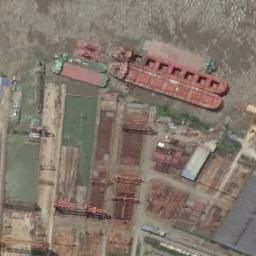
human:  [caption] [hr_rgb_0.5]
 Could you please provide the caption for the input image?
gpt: Several cargo ships of different sizes are docked at the cargo terminal .

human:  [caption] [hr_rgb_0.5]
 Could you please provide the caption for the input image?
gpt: There are many buildings beside the ships .

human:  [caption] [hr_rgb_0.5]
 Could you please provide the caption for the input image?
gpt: There is a ship in the black water on the shore .

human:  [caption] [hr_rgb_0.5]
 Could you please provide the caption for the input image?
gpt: There are many bulk carriers docked at the dock, Powdery materials on the dock .

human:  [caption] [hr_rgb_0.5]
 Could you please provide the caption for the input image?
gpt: The red ship is at the harbor with some buildings .